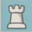
Piece: wR